Question: Find the variance in the following histogram, where the data are distributed only above tens and the height of the histogram is an integer multiple of 5. Keep the result of the variance as an integer.
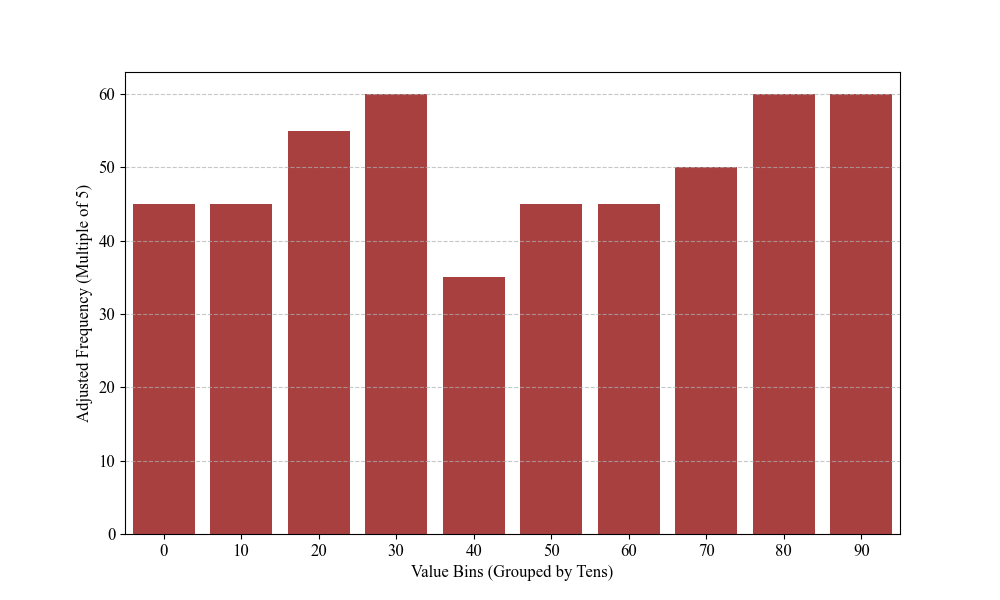
Answer: 862